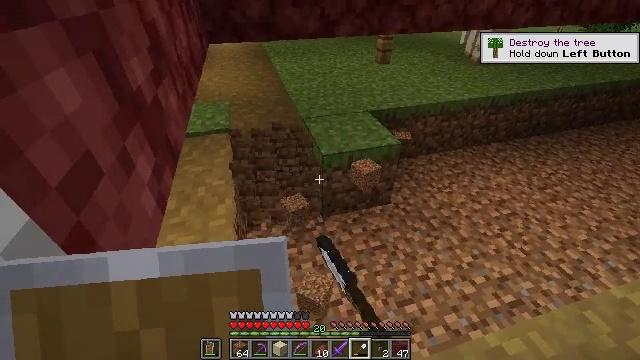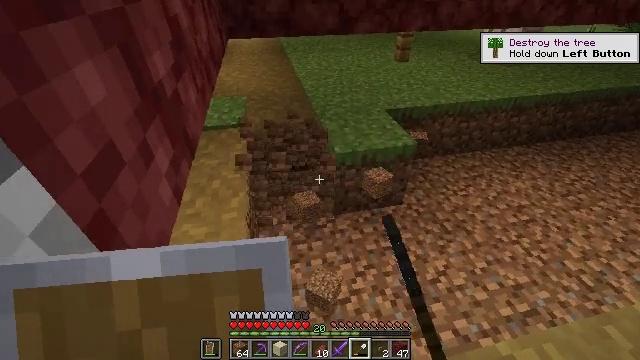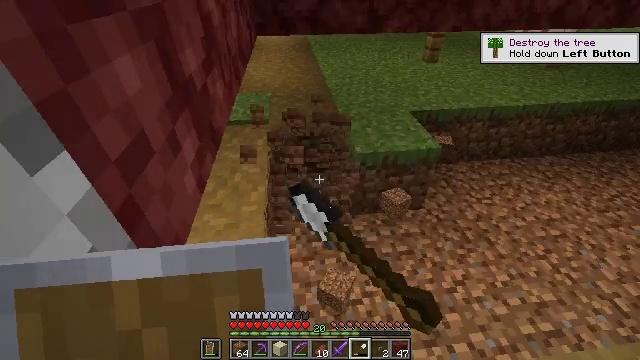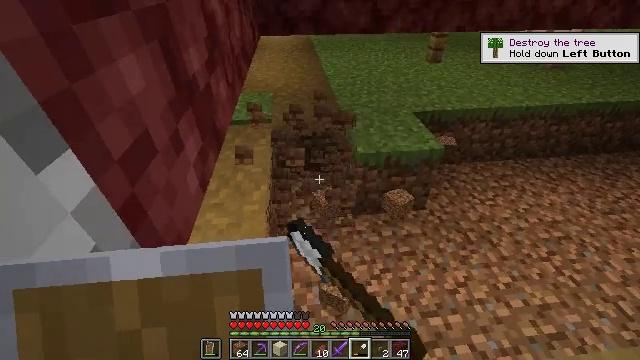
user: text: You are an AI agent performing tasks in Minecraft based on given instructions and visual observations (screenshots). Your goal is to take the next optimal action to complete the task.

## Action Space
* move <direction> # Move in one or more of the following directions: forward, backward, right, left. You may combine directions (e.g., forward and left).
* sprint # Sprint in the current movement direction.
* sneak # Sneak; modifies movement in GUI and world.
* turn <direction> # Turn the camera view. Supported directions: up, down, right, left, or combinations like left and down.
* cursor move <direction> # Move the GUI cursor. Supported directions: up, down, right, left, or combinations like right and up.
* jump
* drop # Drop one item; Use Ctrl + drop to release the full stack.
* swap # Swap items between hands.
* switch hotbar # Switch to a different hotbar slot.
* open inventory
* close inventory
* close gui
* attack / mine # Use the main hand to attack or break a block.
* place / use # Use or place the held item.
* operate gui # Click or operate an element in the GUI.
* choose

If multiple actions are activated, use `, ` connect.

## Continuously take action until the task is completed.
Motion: motion action
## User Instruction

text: Attack the grass path to restore it to dirt.
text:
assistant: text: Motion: turn left, attack / mine
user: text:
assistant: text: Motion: turn left, attack / mine
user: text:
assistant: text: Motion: attack / mine
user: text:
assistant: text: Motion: attack / mine